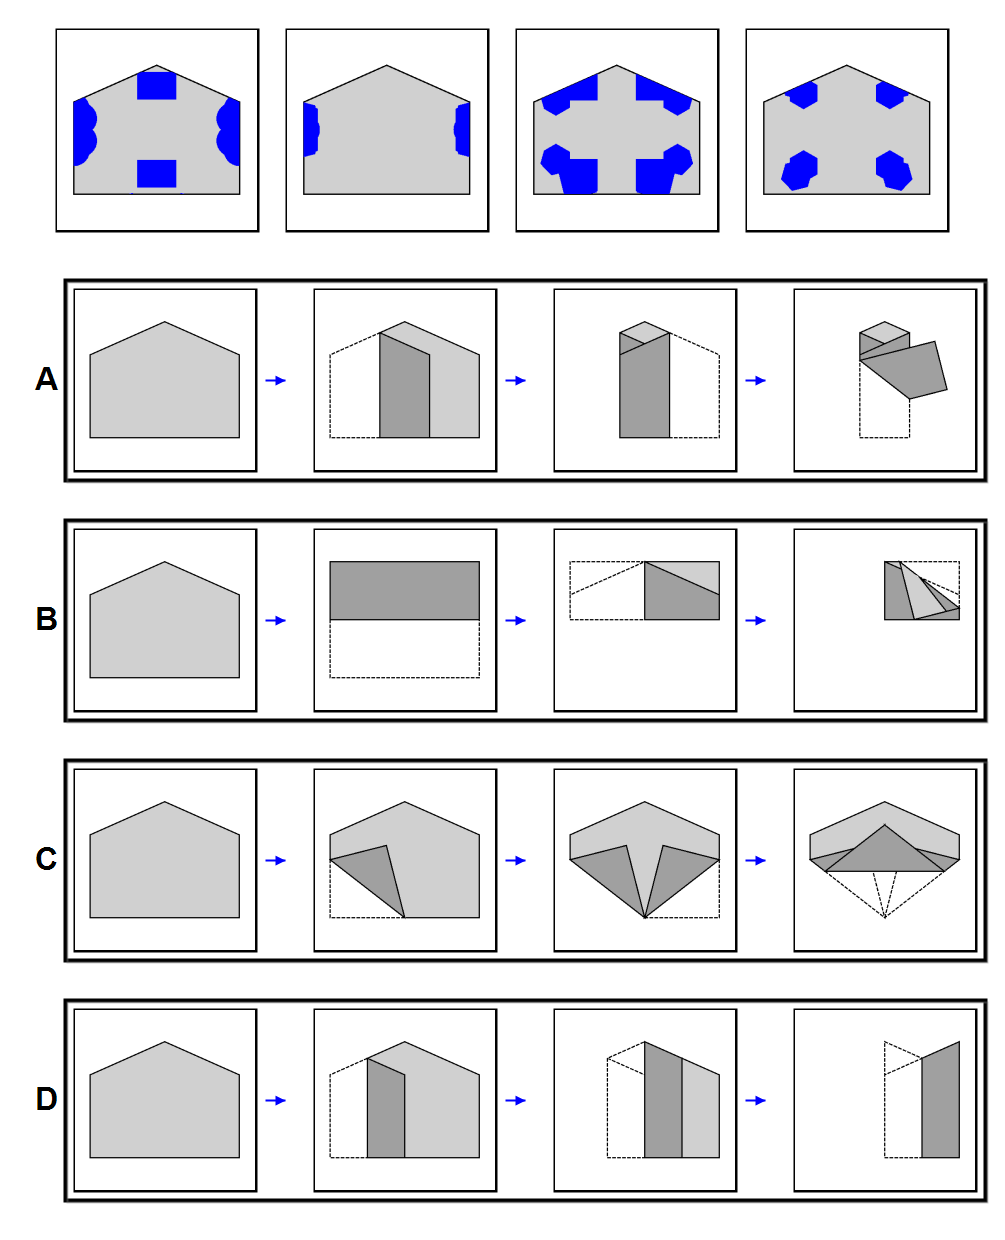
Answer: B